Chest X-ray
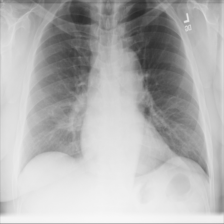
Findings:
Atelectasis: negative
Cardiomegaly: negative
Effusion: negative
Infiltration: positive
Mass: negative
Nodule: negative
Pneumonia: negative
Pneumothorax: negative
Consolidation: negative
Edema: negative
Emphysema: negative
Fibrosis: negative
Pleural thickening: negative
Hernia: negative